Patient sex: M
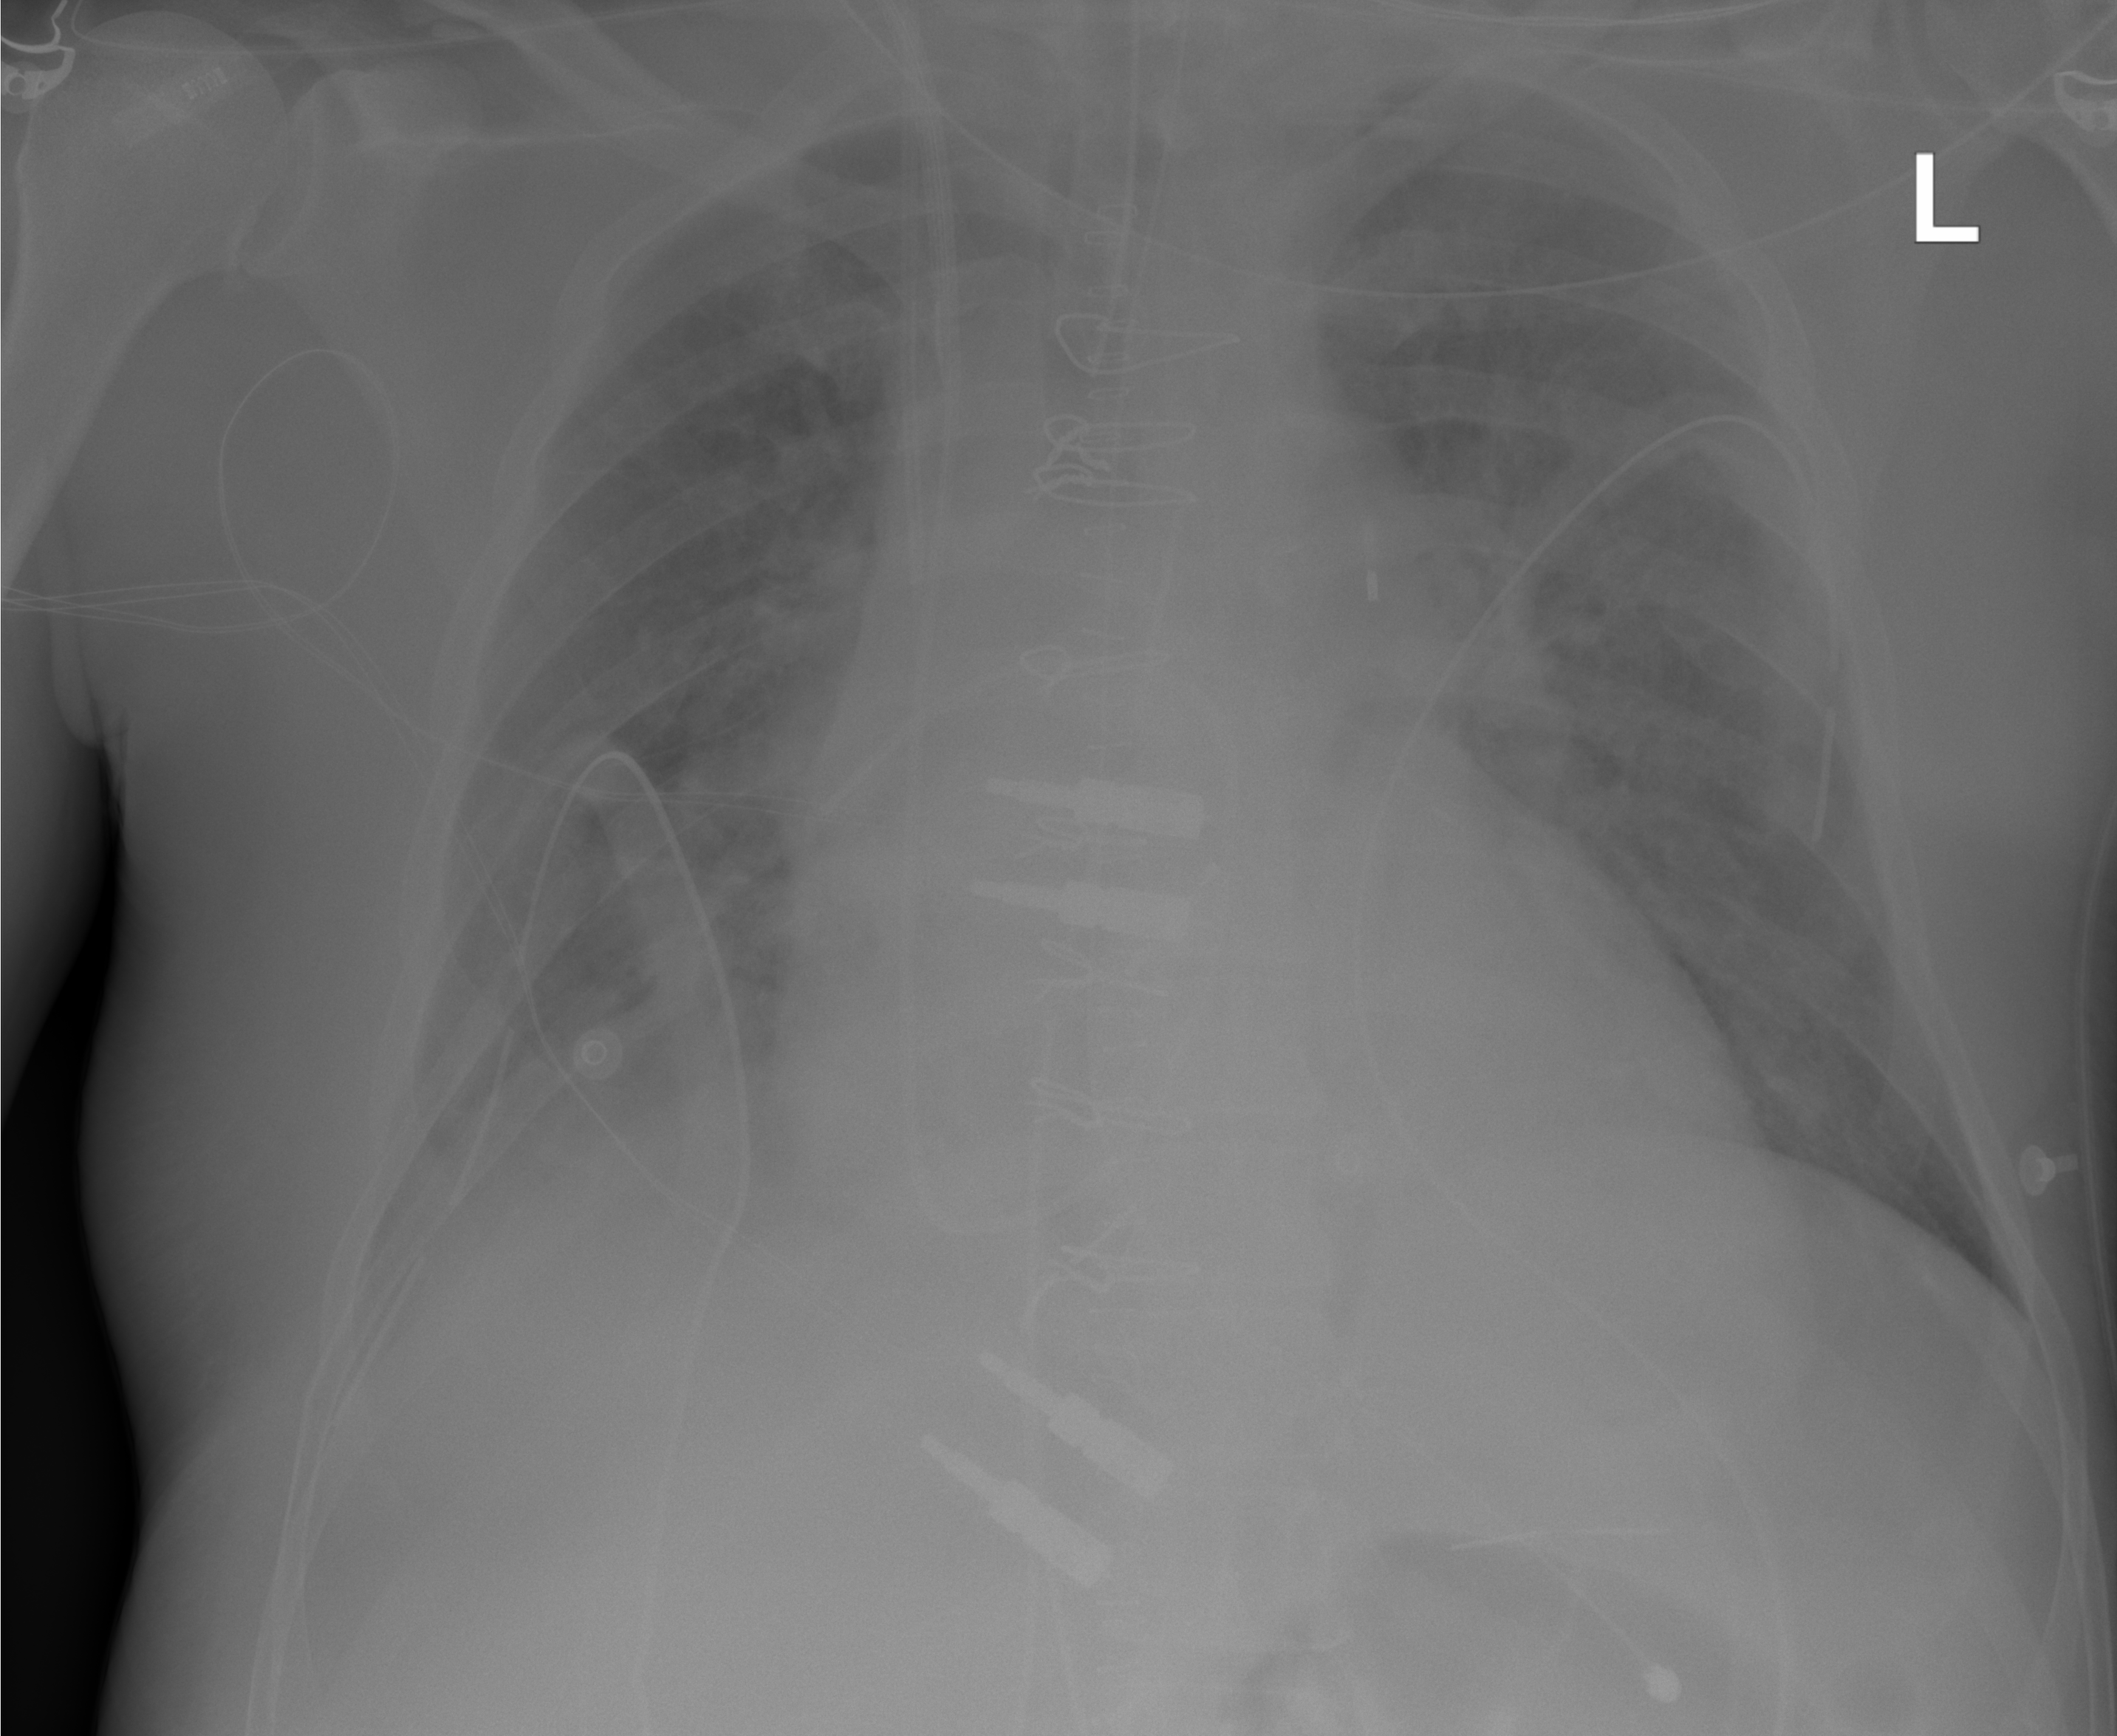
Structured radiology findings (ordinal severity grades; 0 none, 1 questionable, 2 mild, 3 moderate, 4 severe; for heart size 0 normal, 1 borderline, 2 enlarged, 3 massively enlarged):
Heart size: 2
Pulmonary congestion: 3
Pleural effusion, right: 1
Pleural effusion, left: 0
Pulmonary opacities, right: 1
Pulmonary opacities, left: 1
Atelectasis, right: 2
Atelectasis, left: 2